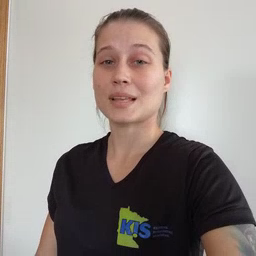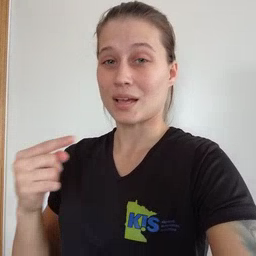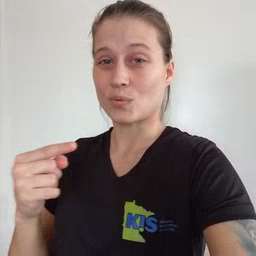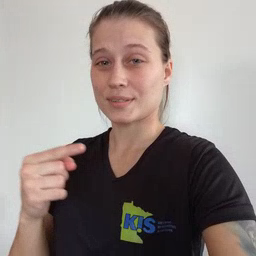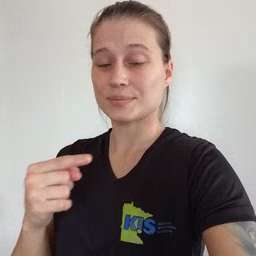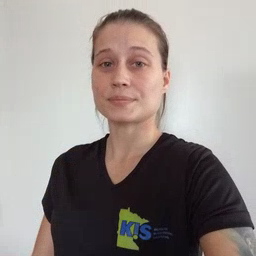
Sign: owie